Aerial crown-view tile of a tropical tree (Barro Colorado Island, Panama), acquired 20250715:
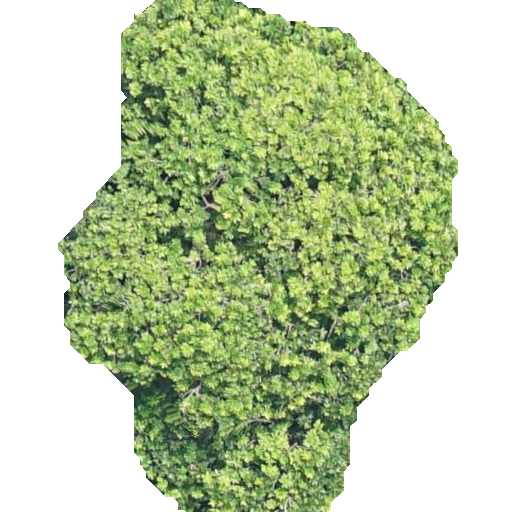
Species: Anacardium excelsum
GBIF accepted scientific name: Anacardium excelsum
Crown area: 222.02 m²